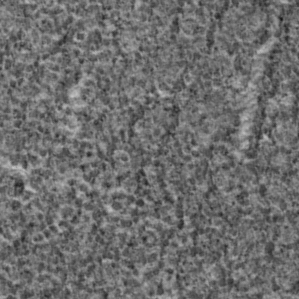
Label: frost